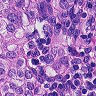
Metastatic tissue present: yes